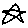
Label: star